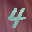
Label: 4